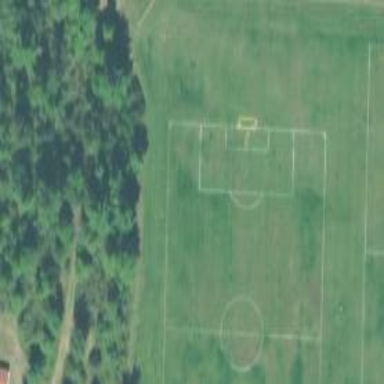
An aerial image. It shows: Soccer pitch for leisure land activities.